Question: So, I have to code for a method that validates whether the string that saves name contains alphabets only, no numbers. The validation of textbox values should apply when the user enters by textchanged event before submitting the form and display an error message of red color on the label. My code works but the problem is when I enter a numeric number in text box, the label displays error which stays even when I delete the text box value and enter the alphabetic string.
I have declared a method which assign error string to label, and is called if regular expression does not match with the text box input, during text changed event.
'''
public void Validator()
{
Calculate_Salary.Enabled = false;
label4.Text = "Please enter only alphabetical letters";
}
private void _Name_TextChanged(object sender, EventArgs e)
{
Regex pattern = new Regex("/^[A-Za-z]+$/");
string name = _Name.Text;
if (pattern.IsMatch(name))
{
Calculate_Salary.Enabled = true;
label4.Text = "";
}
else
{
Validator();
}
}
'''

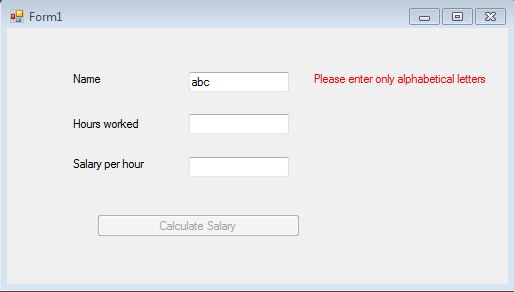
Answer: Your 'Regex' comparison is wrong try this code:
'''
public void Validator()
{
Calculate_Salary.Enabled = false;
label4.Text = "Please enter only alphabetical letters";
}
private void _Name_TextChanged(object sender, EventArgs e)
{
label4.Text = "";
string name = _Name.Text;
if (Regex.IsMatch(name, @"^[a-zA-Z]+$"))
Calculate_Salary.Enabled = true;
else
Validator();
}
'''